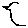
Label: bird